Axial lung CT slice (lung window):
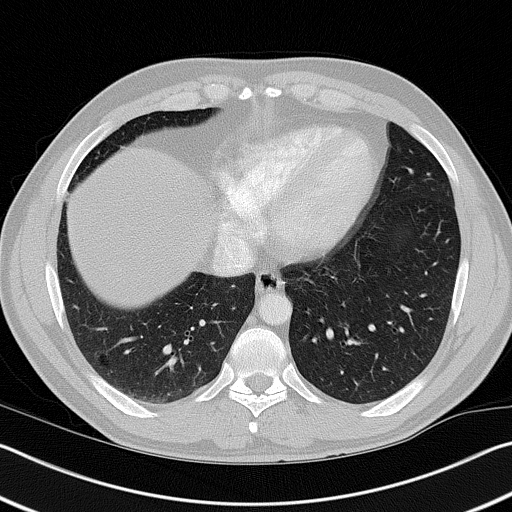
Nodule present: no